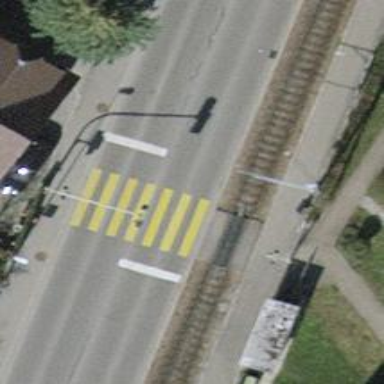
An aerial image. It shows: Railway crossing with traffic signals.